Question: Good day!
I am trying to make a widget, my code is as follows: <URL>
The problem is that there is a white space between the inner and the outer rounded border.

How can i resolve this?
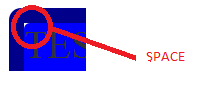
Answer: change
'''
.widget1{
width: 218px;
height: 210px;
background-color: white;
}
'''
to
'''
.widget1{
width: 218px;
height: 210px;
}
'''